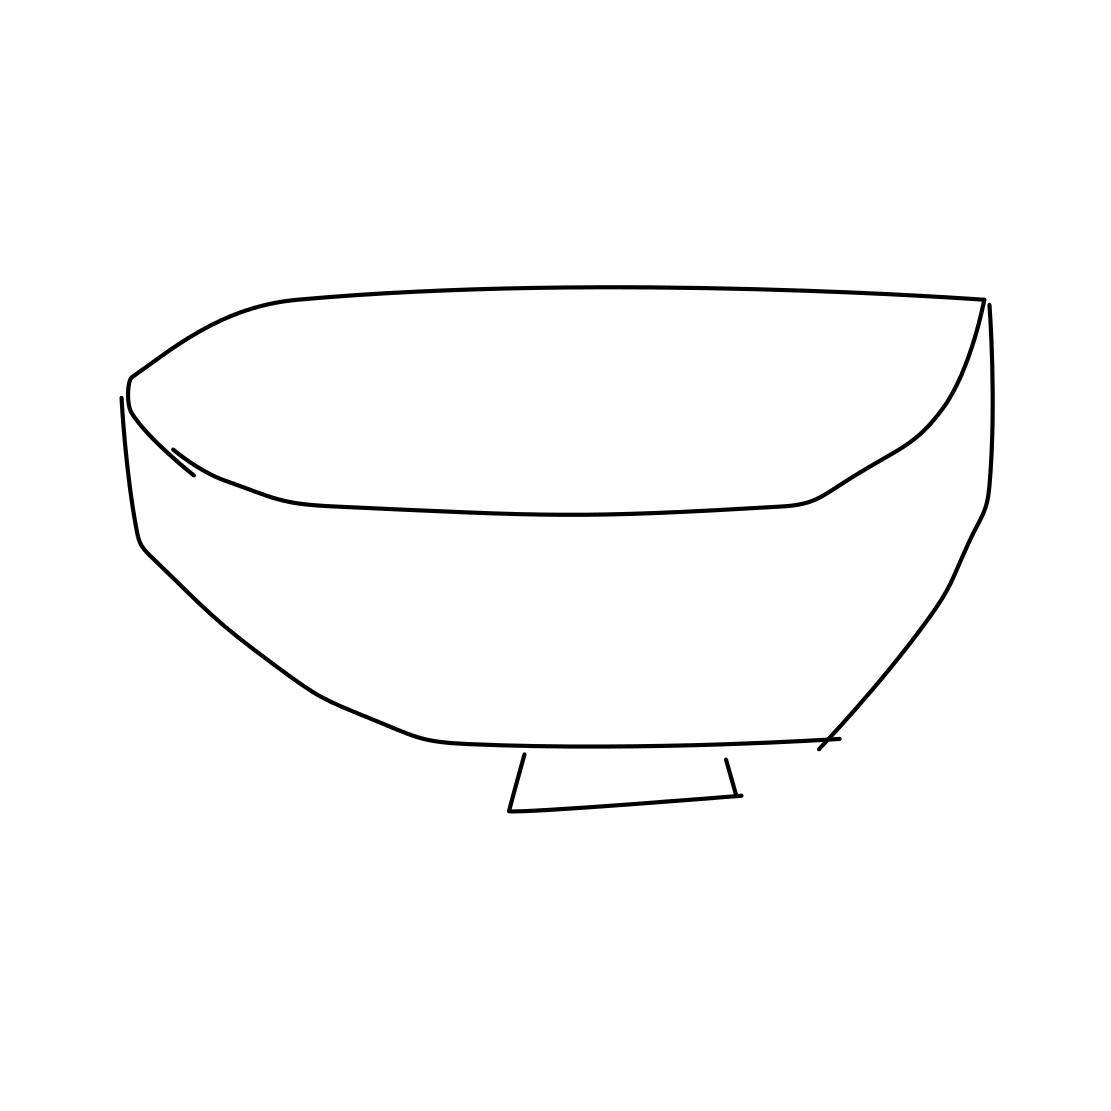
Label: bowl